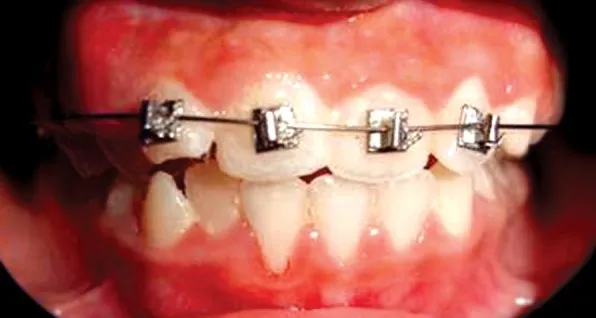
Corrected cross bite after 14 days.
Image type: medical_photograph (oral_photograph)